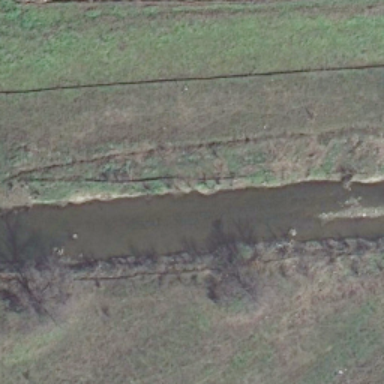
It is a river with dense forest on both banks of the river .